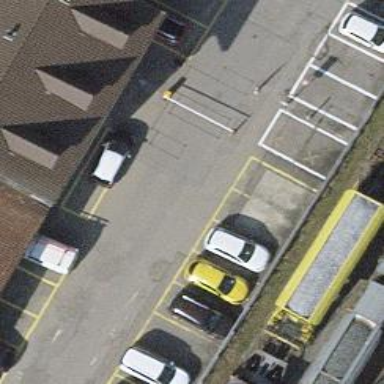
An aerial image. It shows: Lift gate barrier.